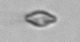
Label: pennate